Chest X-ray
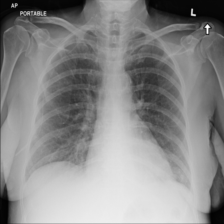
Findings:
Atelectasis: negative
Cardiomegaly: negative
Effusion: negative
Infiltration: negative
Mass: negative
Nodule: negative
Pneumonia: negative
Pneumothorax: negative
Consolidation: negative
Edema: negative
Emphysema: negative
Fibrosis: negative
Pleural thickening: negative
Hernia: negative